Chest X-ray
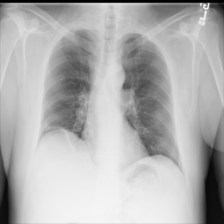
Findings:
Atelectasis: positive
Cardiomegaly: negative
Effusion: negative
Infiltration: negative
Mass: negative
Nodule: negative
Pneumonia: negative
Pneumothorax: negative
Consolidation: negative
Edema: negative
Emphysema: negative
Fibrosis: negative
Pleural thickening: negative
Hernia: negative